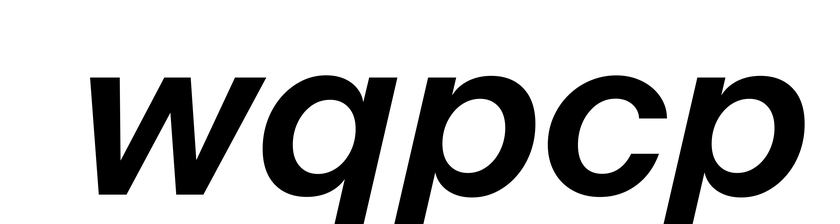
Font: InstrumentSans-Italic_SemiBold_Italic